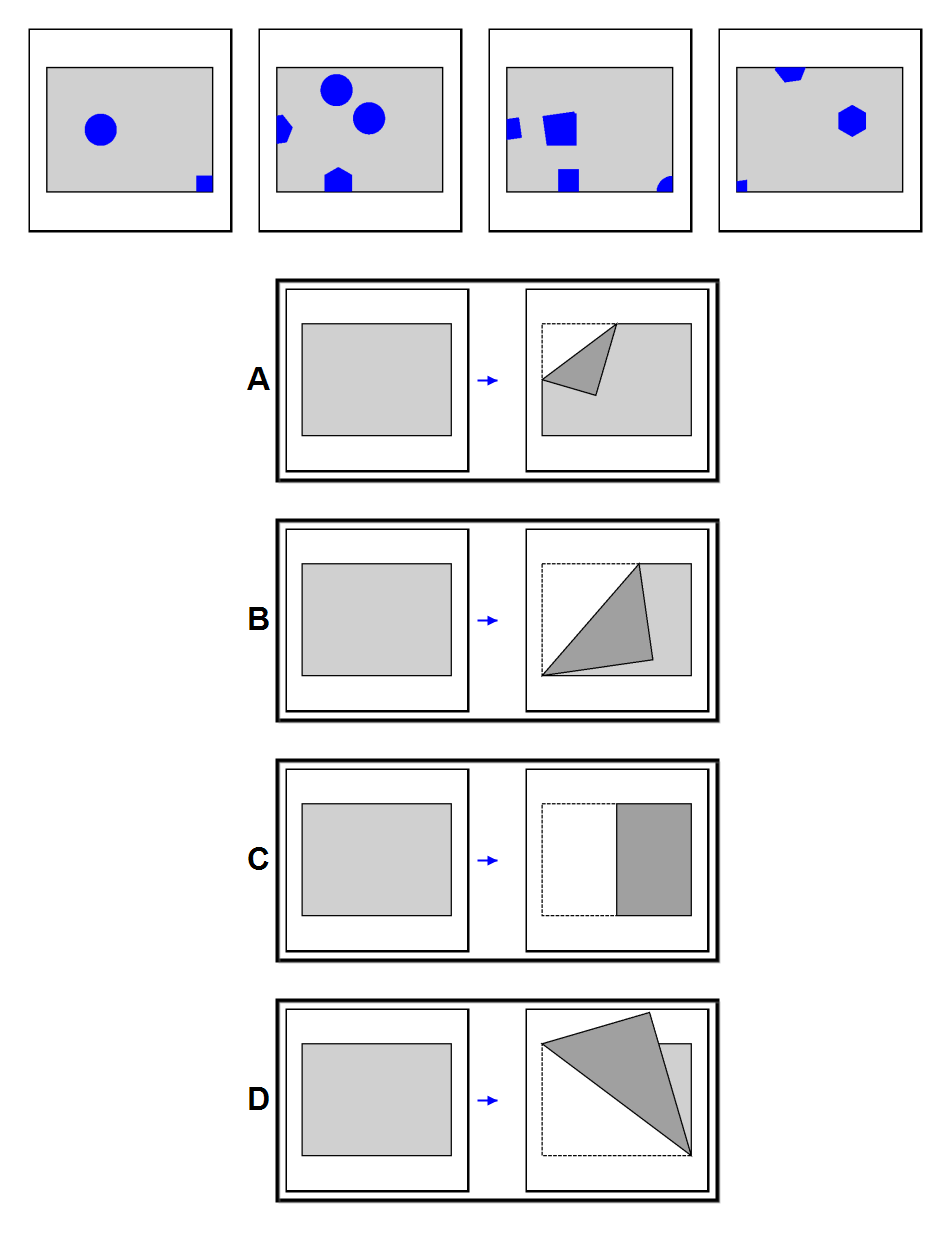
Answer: B